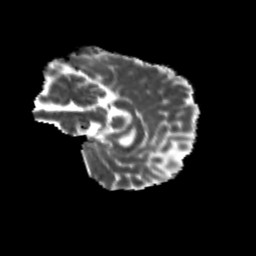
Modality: MD
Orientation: sagittal
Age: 10
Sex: male
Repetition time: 9.512 s
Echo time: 0.089 s